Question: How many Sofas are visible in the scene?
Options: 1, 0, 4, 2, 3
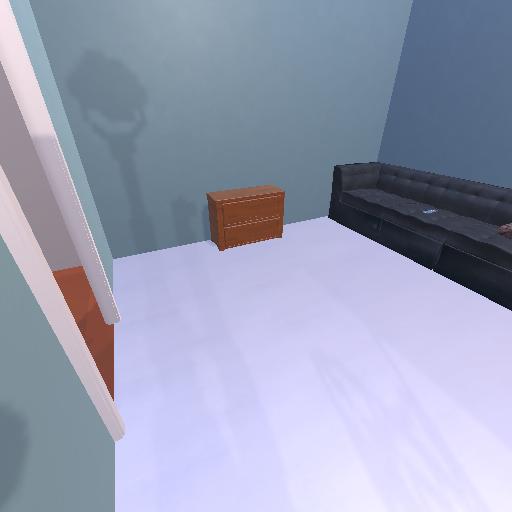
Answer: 1